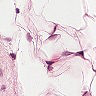
Metastatic tissue present: no